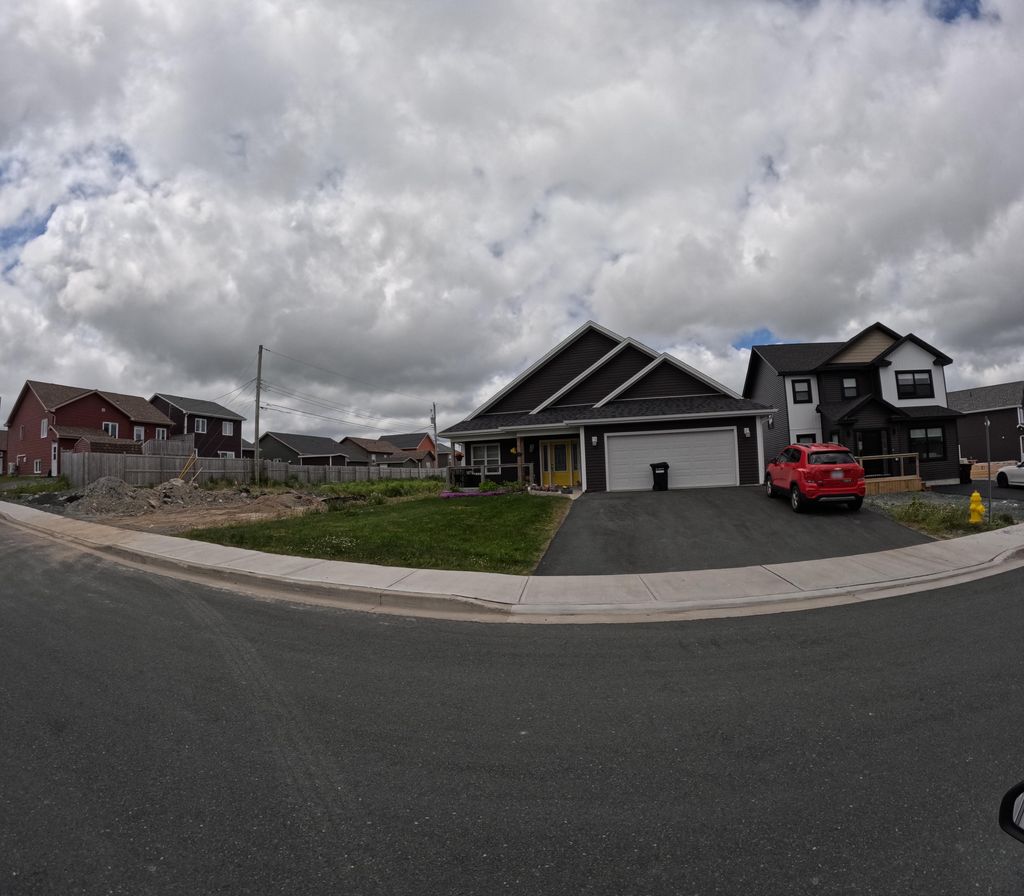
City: st_johns